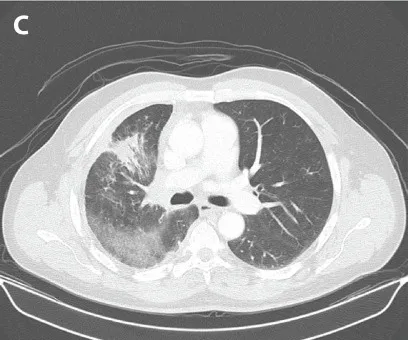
C - and right-sided pleural effusion.
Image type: radiology (ct)